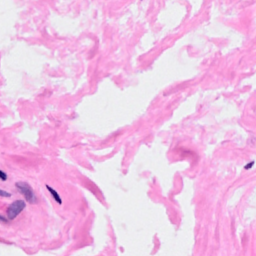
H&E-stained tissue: Breast